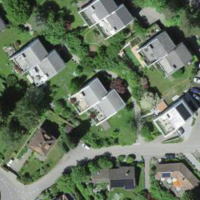
EUNIS habitat code: 55
Species observed at this site:
Cornus sanguinea